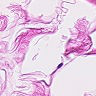
Metastatic tissue present: no